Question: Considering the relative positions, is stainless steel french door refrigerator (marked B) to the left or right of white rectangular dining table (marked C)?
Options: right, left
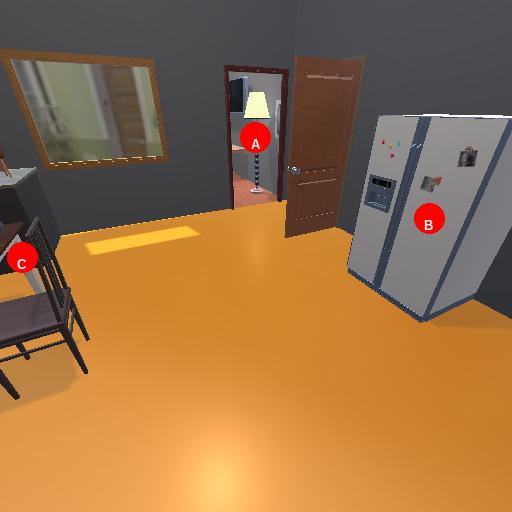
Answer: right